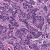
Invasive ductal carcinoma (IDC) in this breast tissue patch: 1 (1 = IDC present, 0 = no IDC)